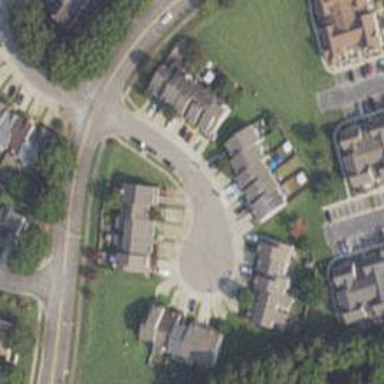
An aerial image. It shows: Neighborhood.